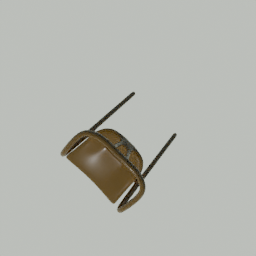
Label: furniture